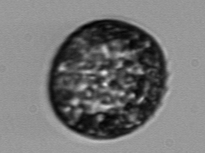
Label: Coscinodiscus